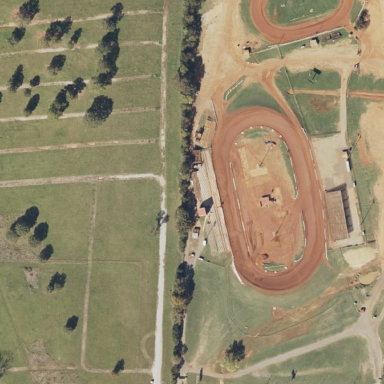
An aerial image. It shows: Stadium primarily used for motor sports.